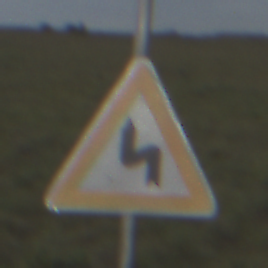
Verkehrszeichen: DoppelkurveZunaechstLinks
Umgebung: Outdoor, Nature
Tageszeit: Night
Wetter: Overcast
Licht: Artificial
Jahreszeit: NotSpecified
Kontrast: LowContrast